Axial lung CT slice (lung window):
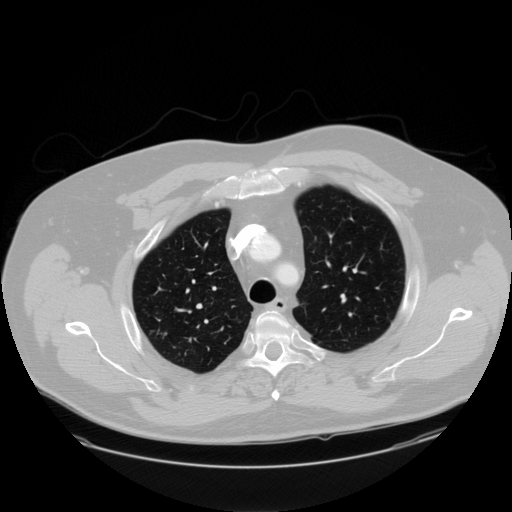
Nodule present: no